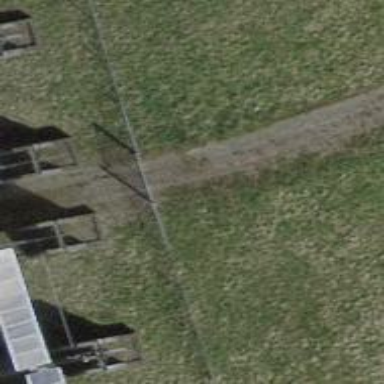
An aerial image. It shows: Gate.